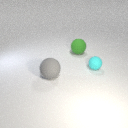
small cyan rubber sphere to the right of large gray rubber sphere